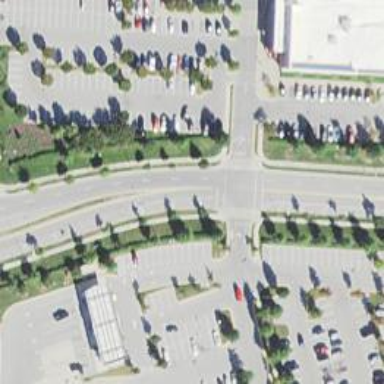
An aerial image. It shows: Marked road crossing.